Platform: macOS
Application: Arc Browser
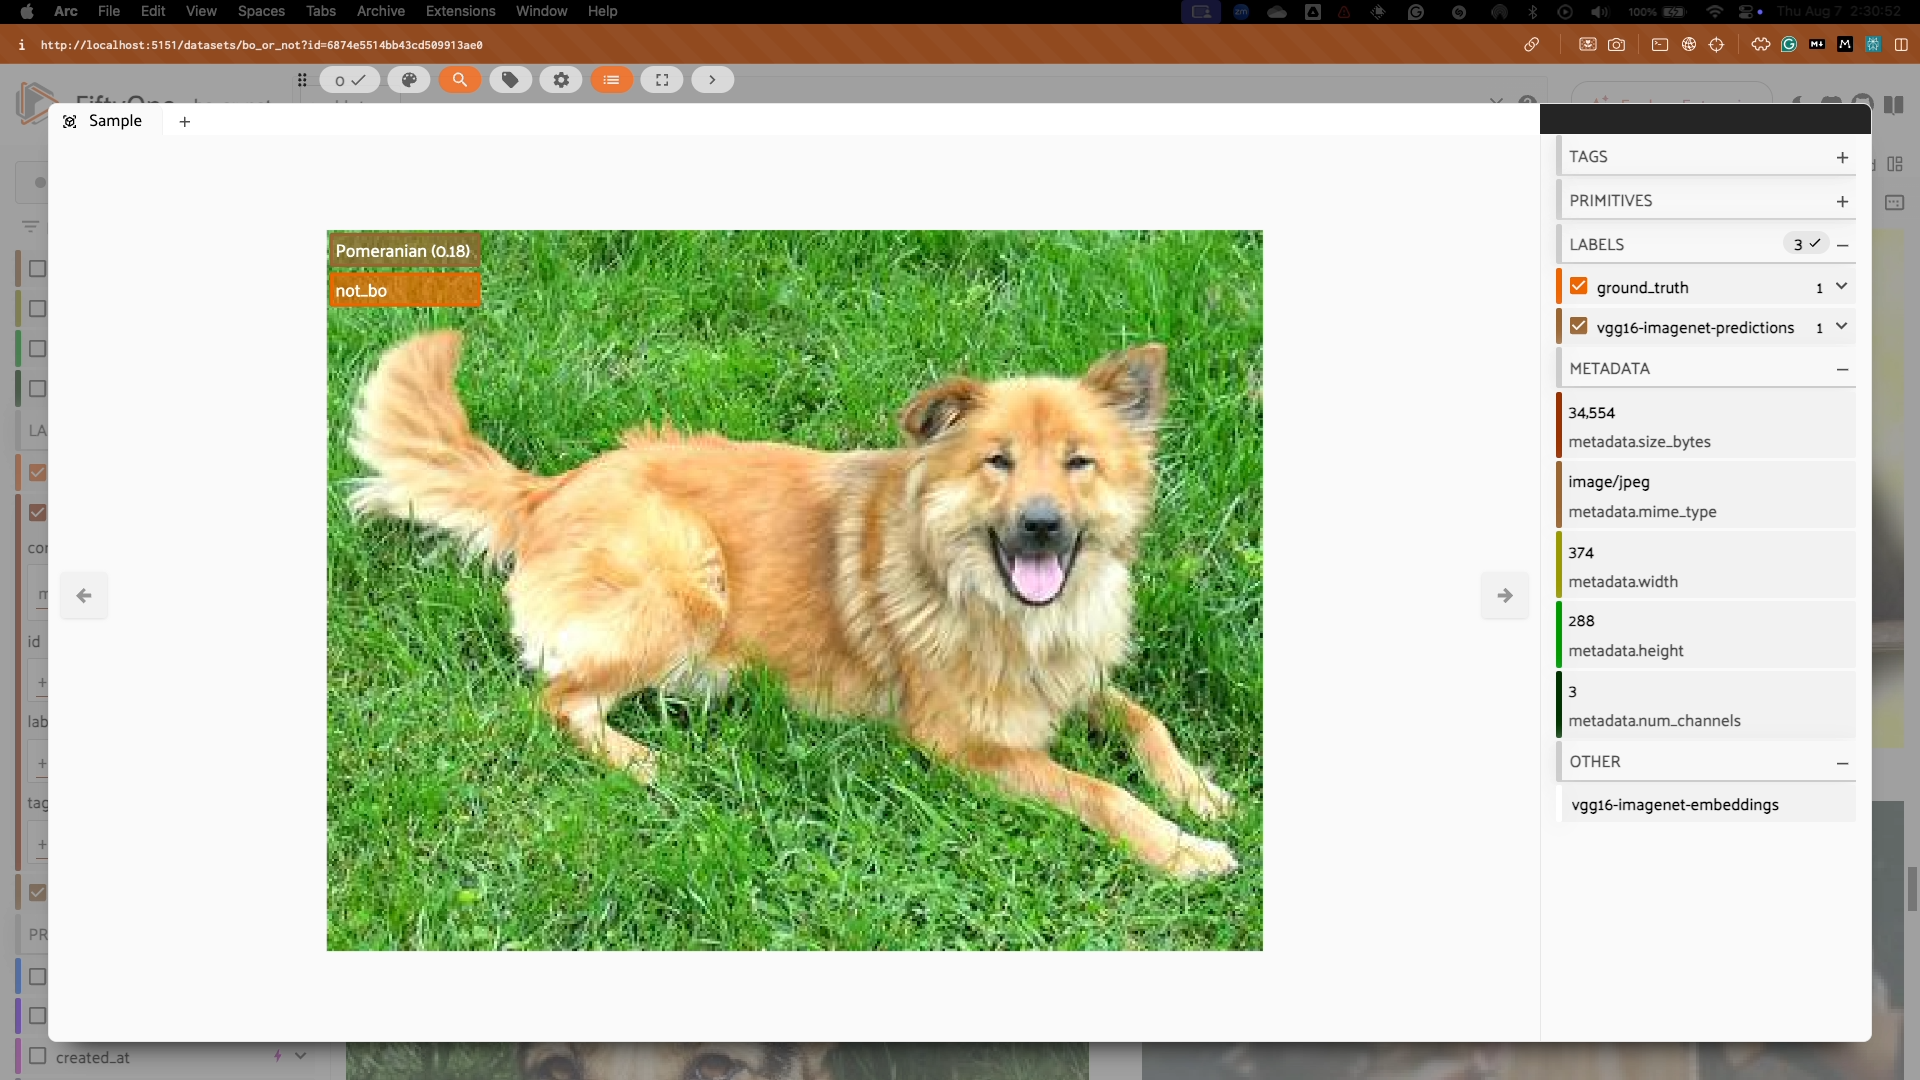
task_description: Where can I find the number of channels for this sample?
action_type: hover
element_info: Text
steps_since_start: 1